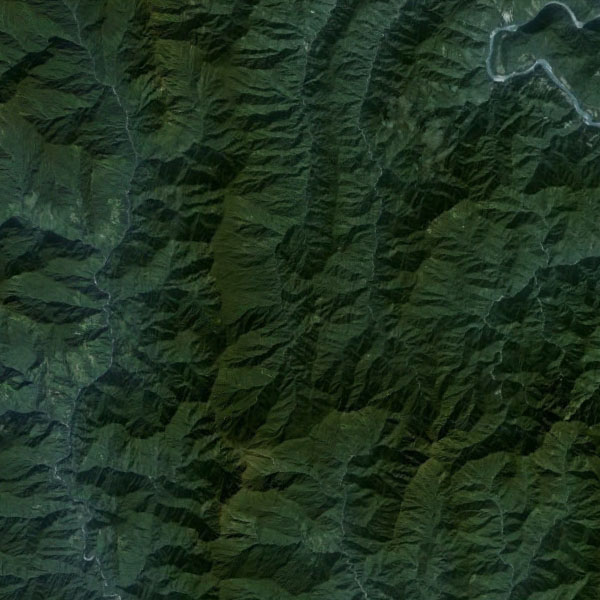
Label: Mountain